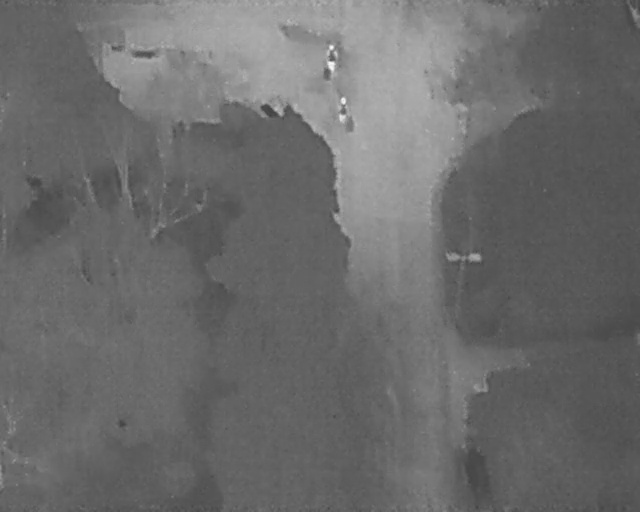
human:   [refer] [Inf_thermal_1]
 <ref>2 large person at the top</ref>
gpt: <box>[[48, 9, 54, 12, 2], [50, 20, 56, 22, 2]]</box>